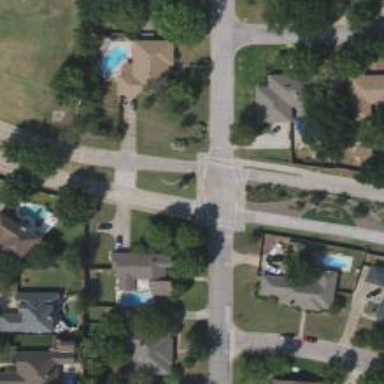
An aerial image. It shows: Marked road crossing.